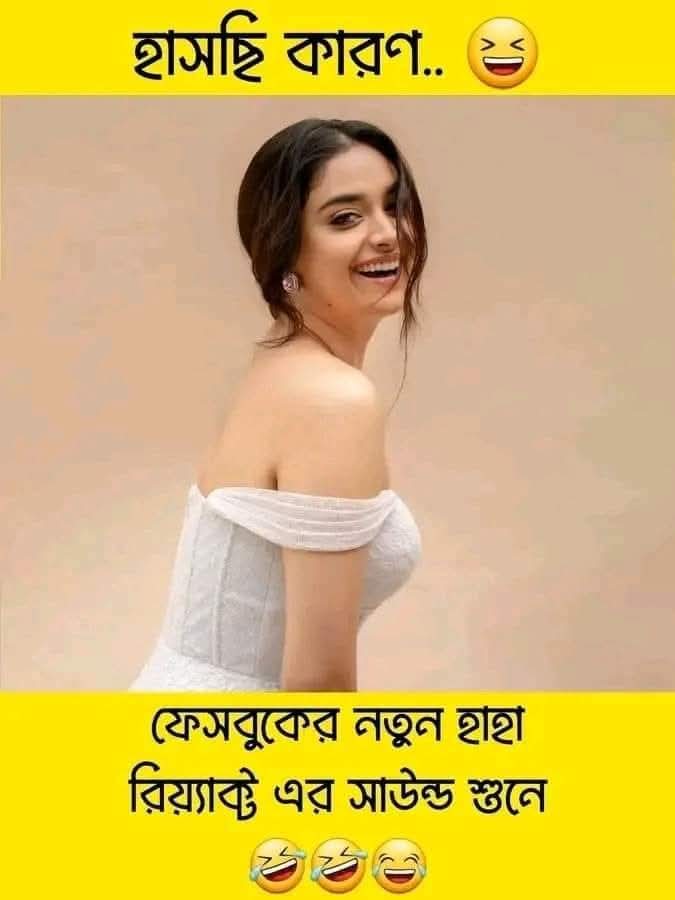
Text: হাসছি কারণ..
ফেসবুকের নতুন হাহা রিয়‍্যাক্ট এর সাউন্ড শুনে
Label: Non Hate